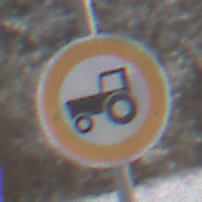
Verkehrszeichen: VerbotKraftfahrzeugeZuegeNichtSchneller25
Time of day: MorningAfternoon
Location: Outdoor (Nature)
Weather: PartlyCloudy
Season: Winter
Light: Natural